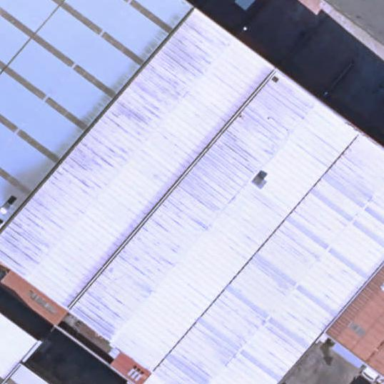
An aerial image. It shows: Industrial building.